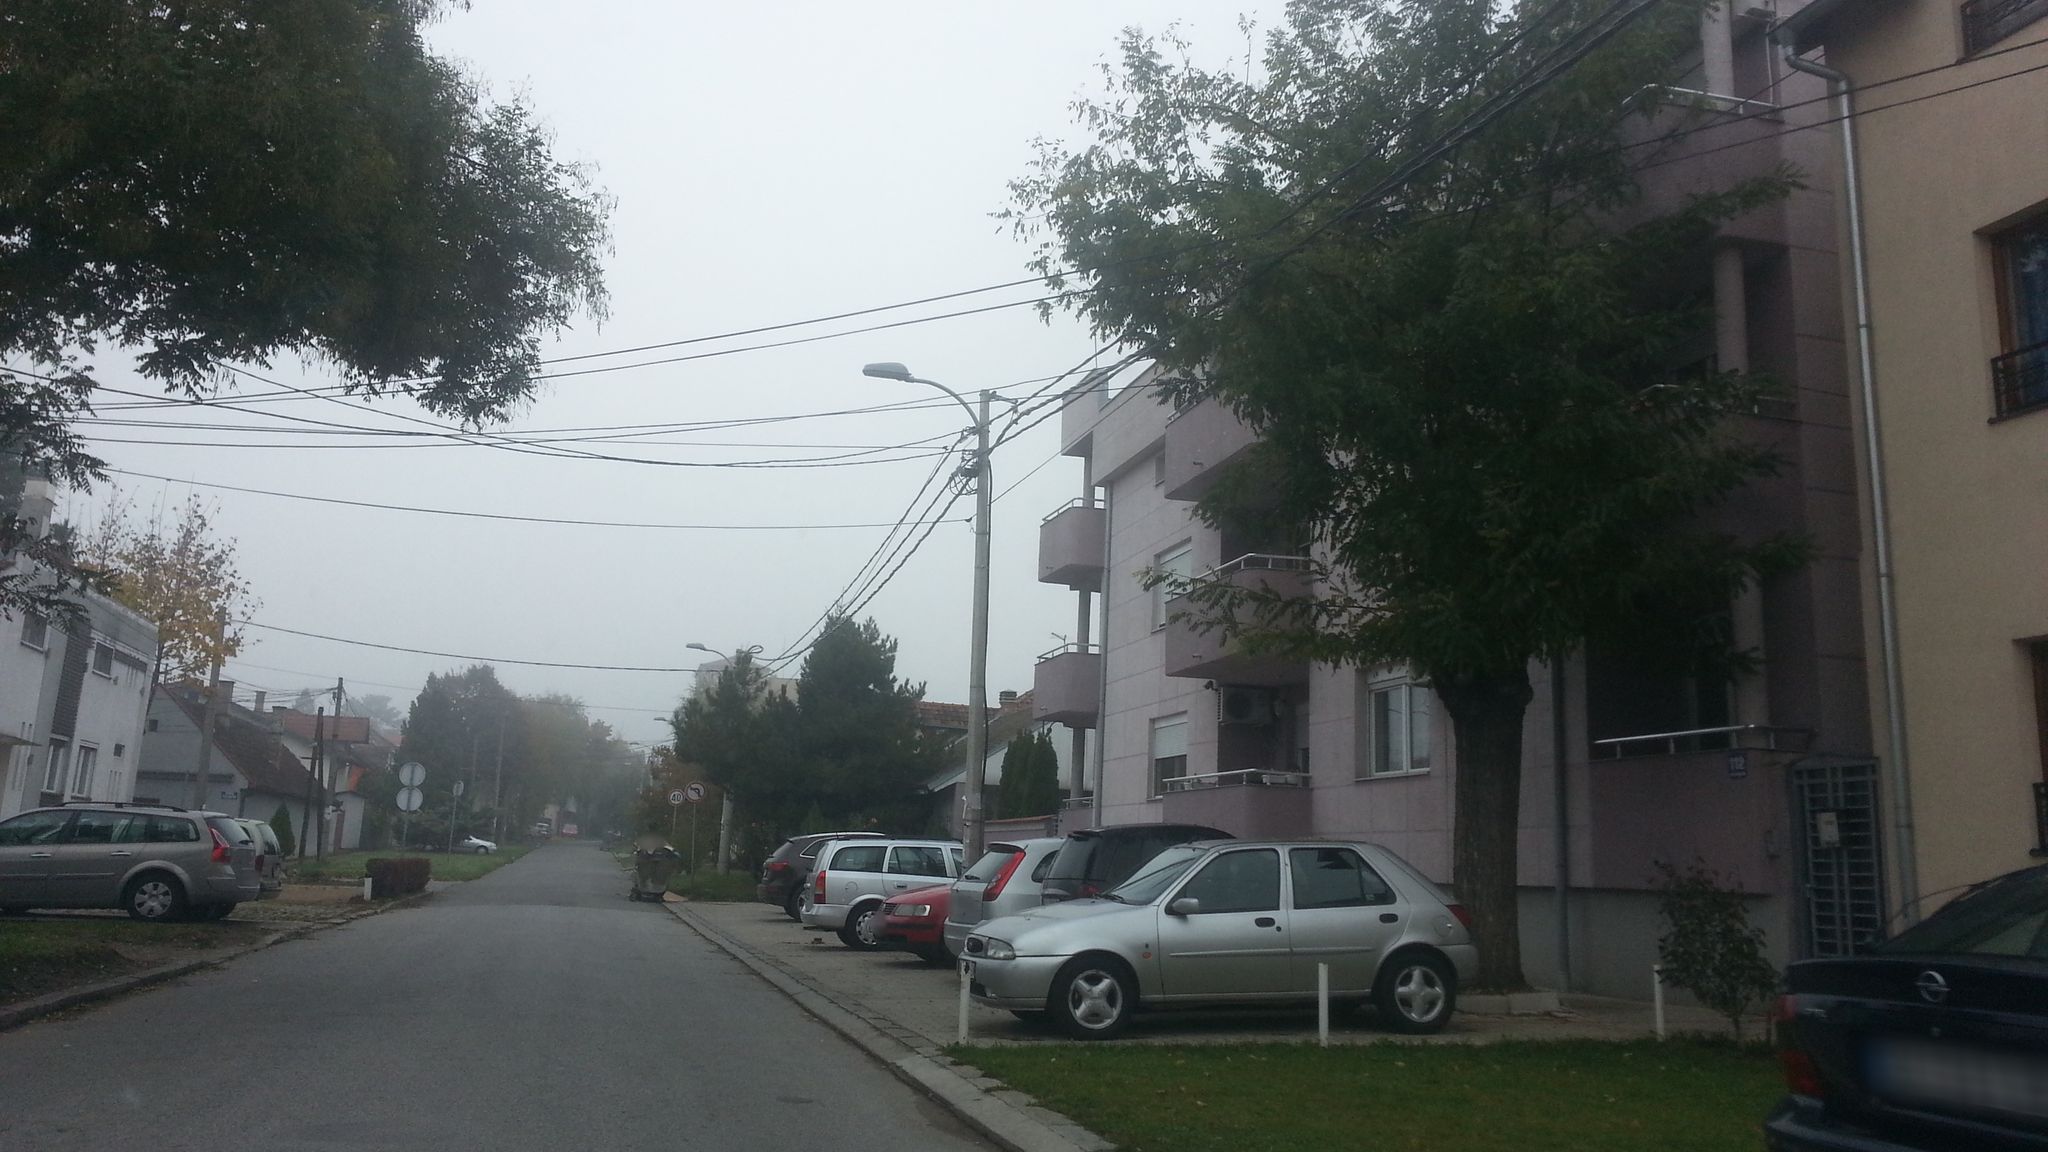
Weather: cloudy
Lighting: day
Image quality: good
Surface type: driving surface
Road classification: residential
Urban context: urban centre
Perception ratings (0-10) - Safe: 4.68, Lively: 5.88, Beautiful: 7.17, Boring: 2.36, Depressing: 1.41, Wealthy: 3.36